Aerial crown-view tile of a tropical tree (Barro Colorado Island, Panama), acquired 20250124:
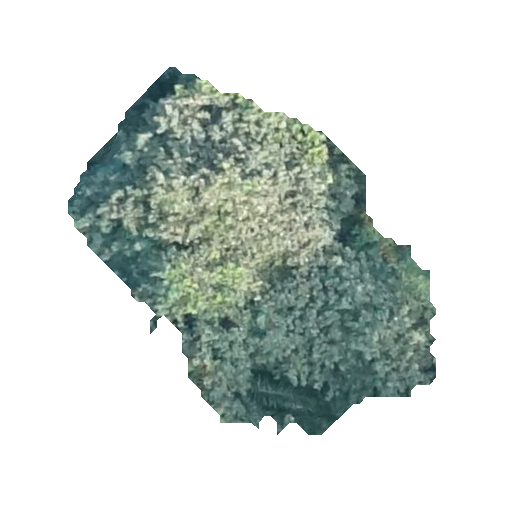
Species: Luehea seemannii
GBIF accepted scientific name: Luehea seemannii
Crown area: 122.594 m²